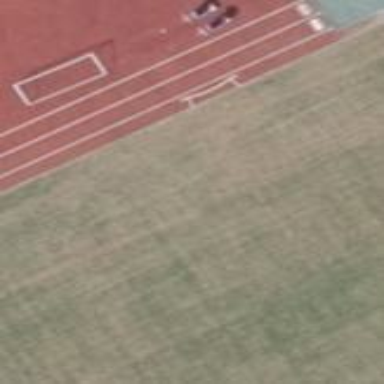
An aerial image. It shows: Long jump sport pitch.